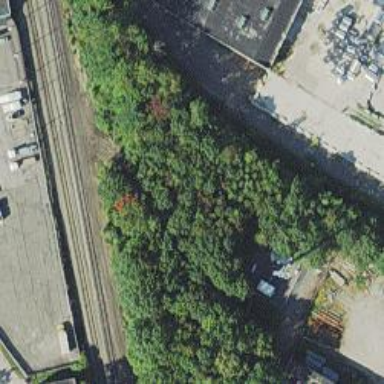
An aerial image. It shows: Abandoned railway spur.